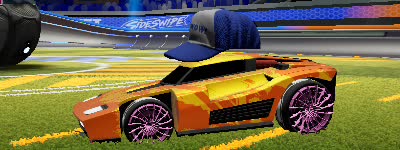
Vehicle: breakout